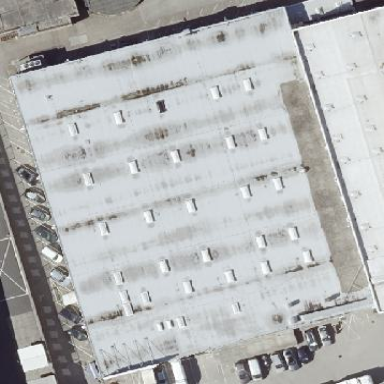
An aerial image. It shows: Warehouse.